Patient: sex M, age 38
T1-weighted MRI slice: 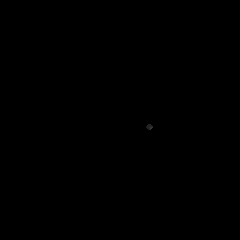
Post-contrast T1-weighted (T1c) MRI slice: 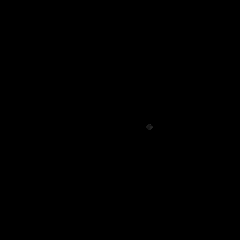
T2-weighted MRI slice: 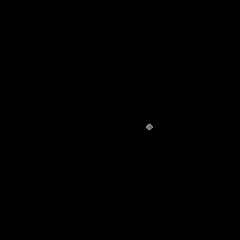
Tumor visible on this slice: no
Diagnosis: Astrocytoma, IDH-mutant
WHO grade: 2